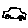
Label: car